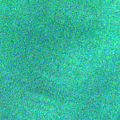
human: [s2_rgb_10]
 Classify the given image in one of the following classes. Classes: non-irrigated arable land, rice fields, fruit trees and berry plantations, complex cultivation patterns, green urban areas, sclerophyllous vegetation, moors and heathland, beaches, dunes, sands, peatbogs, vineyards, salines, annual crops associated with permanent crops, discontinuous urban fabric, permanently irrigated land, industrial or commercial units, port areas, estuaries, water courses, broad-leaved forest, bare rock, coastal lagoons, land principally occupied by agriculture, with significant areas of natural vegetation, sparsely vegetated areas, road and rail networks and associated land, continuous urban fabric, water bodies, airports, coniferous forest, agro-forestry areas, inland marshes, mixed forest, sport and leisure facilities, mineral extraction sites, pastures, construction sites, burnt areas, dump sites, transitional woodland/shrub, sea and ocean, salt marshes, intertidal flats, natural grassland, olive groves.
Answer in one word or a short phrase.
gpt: sea and ocean